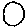
Label: circle